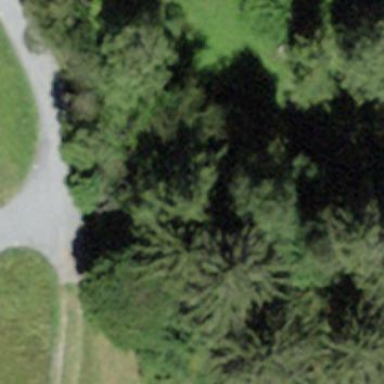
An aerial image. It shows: Forest area.